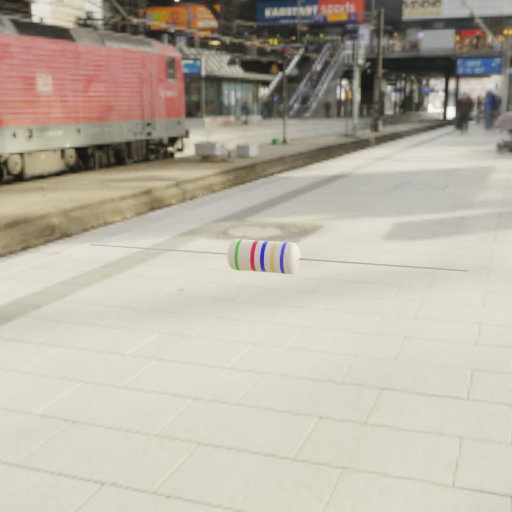
Resistor colour bands (in order): green, red, blue, gold, blue